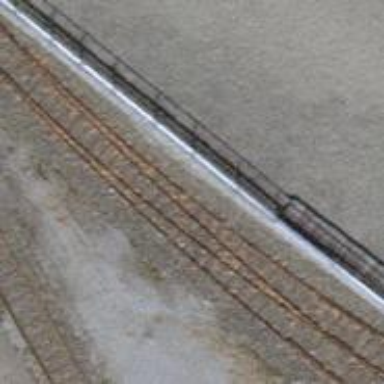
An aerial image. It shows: Railway switch.